Interaction volume radius: 5 \u00c5
Interaction volume height: 15 \u00c5
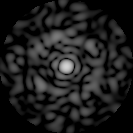
Disorder parameter: 0.8121